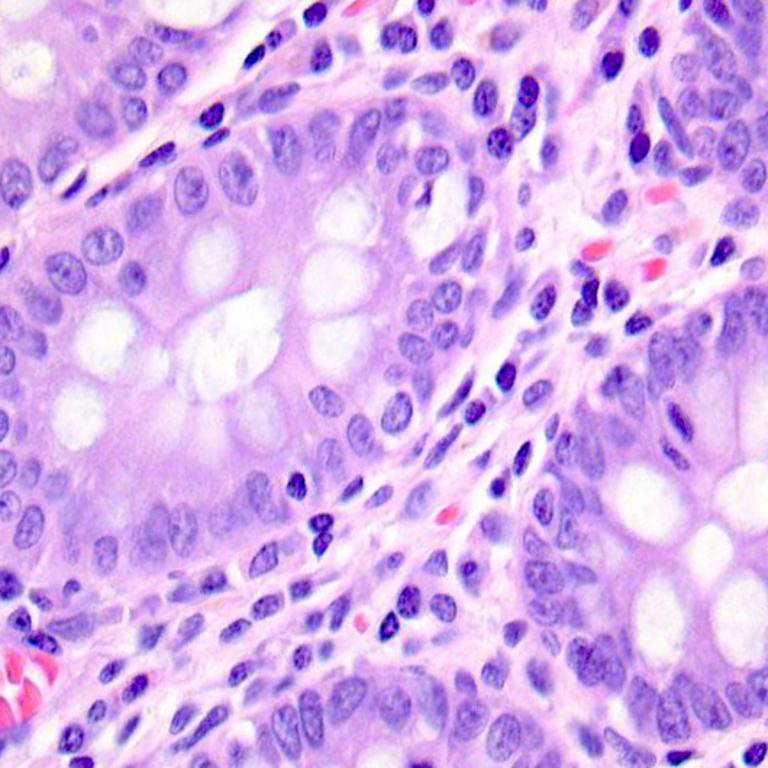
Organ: colon
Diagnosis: benign